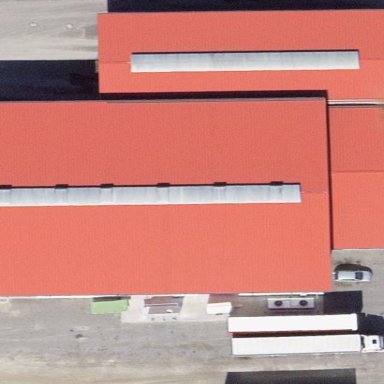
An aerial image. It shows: Industrial building.